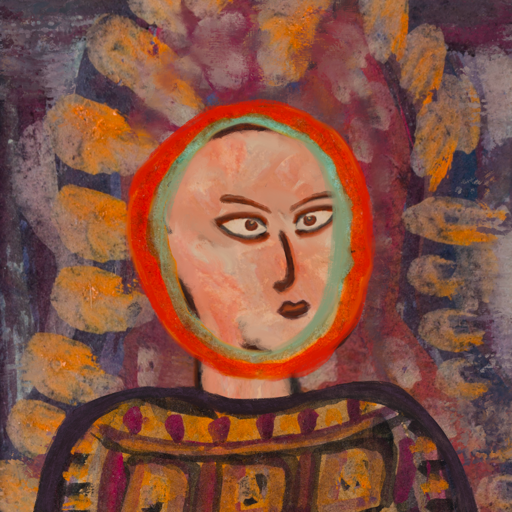
Background: Doll, Head And Neck Side: Roy_Bahadur, Face Side: Roy_Bahadur, Bust: Doll, Hair Side: Sisters, Head Accessory: Blank, Second Necklace: Blank, Necklace: Blank, Baby: Blank